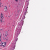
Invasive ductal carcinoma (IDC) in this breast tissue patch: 0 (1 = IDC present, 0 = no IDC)